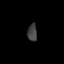
Tissue: skin
Cell type: Epithelial cells
Senescence score: 0.2396
Nuclear area (px): 160
Mean DAPI intensity: 64.162